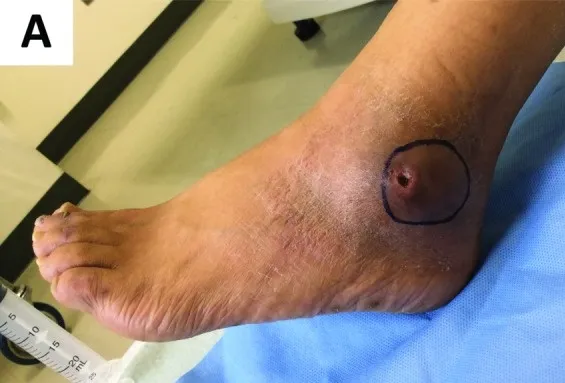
(a) Macroscopic finding showed that a fistula with subcutaneous cavity measuring 4 x 3 cm was observed in the left lateral malleolus. The mark indicates the margin of the subcutaneous cavity.
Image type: medical_photograph (skin_photograph)